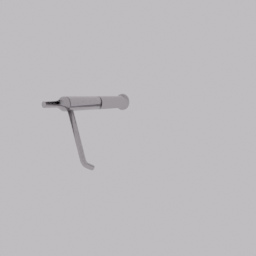
Label: appliances